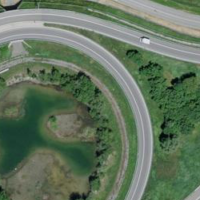
EUNIS habitat code: 57
Species observed at this site:
Lepidium draba